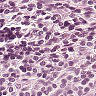
Metastatic tissue present: no